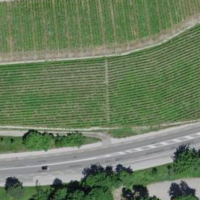
EUNIS habitat code: 40
Species observed at this site:
Fagus sylvatica